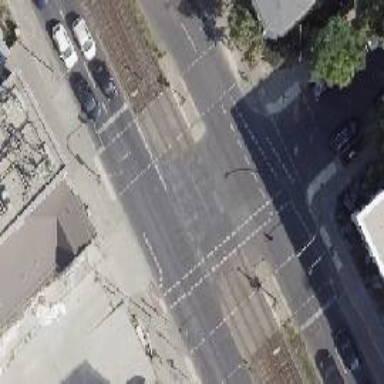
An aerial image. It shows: Tram level crossing with traffic signals.